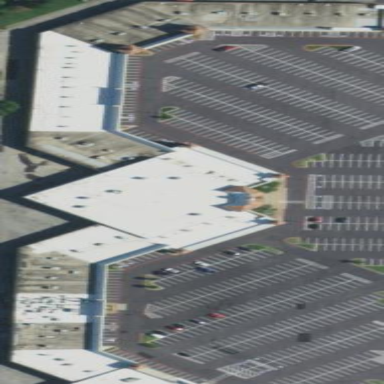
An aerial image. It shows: Retail building in mall.